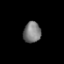
Tissue: prostate
Cell type: T cells
Senescence score: 0.3454
Nuclear area (px): 358
Mean DAPI intensity: 123.726